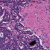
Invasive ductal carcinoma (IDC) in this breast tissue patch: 1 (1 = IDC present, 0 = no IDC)